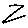
Label: zigzag